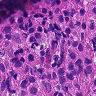
Metastatic tissue present: yes